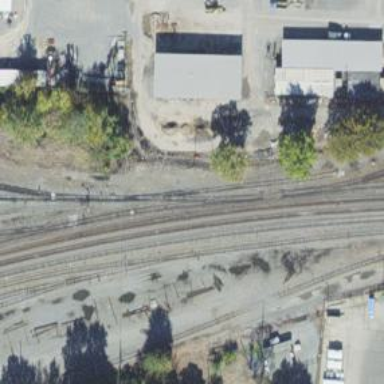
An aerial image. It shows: Railway yard in service.